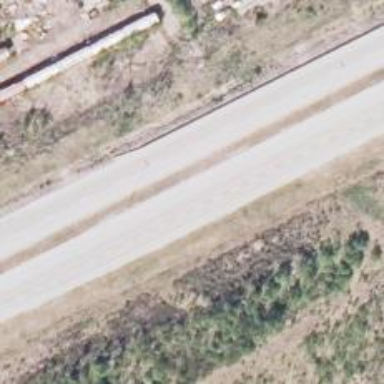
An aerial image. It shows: Asphalt trunk highway.